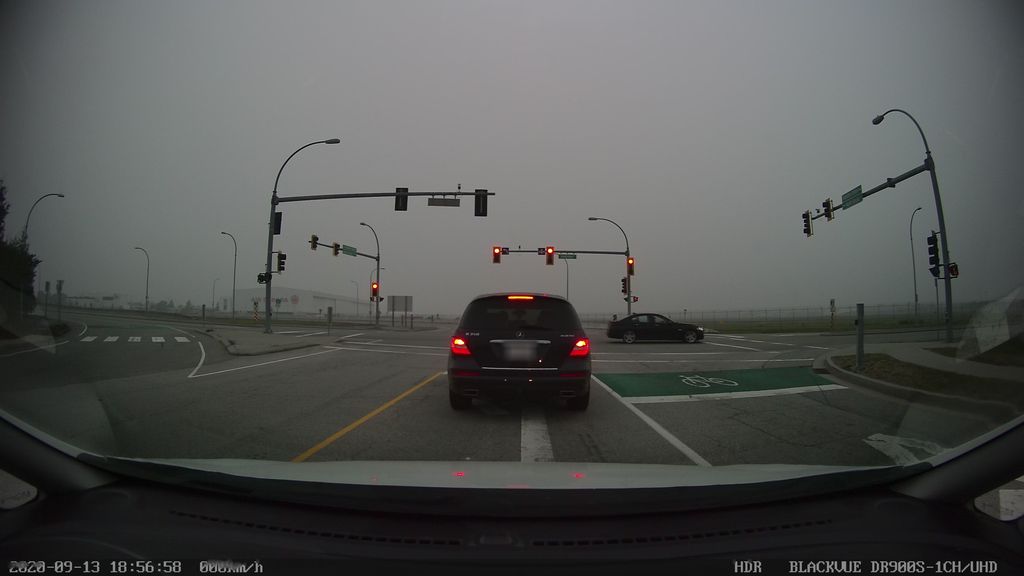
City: vancouver